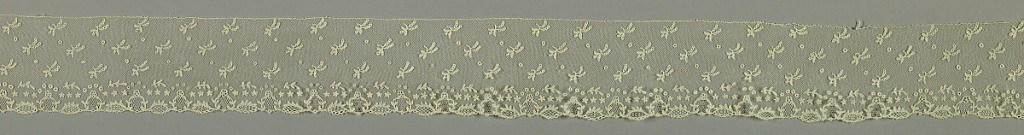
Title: Border
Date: late 18th century
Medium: linen Technique: bobbin lace, Brussels style
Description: Border with Droschel ground (hexagonal mesh) ornamented by minute floral sprays and small-scale cartouche forms along one side.